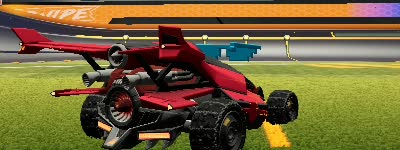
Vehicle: aftershock